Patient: sex M, age 57
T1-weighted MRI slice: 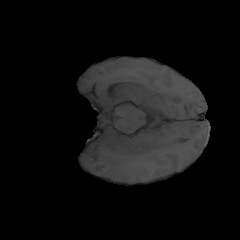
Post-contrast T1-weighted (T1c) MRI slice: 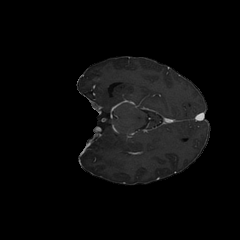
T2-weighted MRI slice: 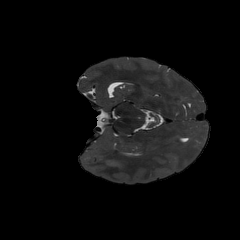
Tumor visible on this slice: yes
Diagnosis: Glioblastoma, IDH-wildtype
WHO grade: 4